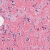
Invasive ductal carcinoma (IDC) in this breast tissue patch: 1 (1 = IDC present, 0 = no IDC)